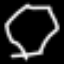
Label: octagon